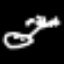
Label: frog